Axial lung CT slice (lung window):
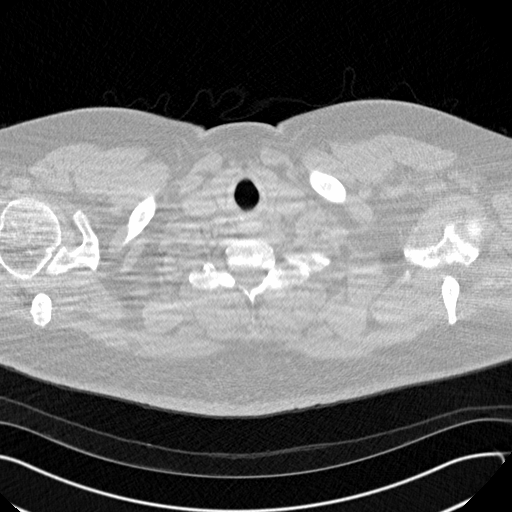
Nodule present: no